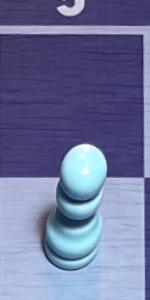
Label: Pawn_White